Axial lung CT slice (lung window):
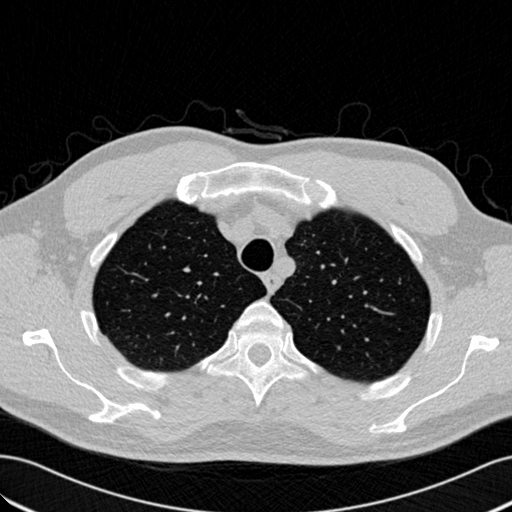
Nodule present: no